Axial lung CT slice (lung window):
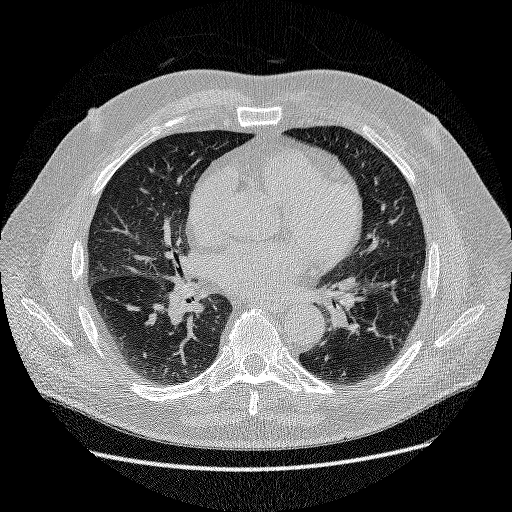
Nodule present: no